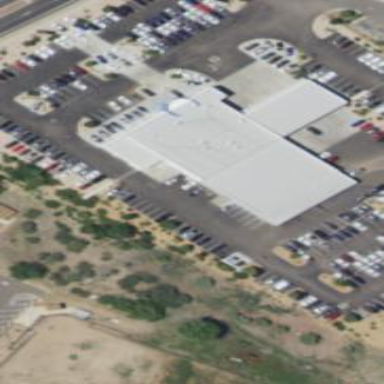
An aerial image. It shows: Car shop building.